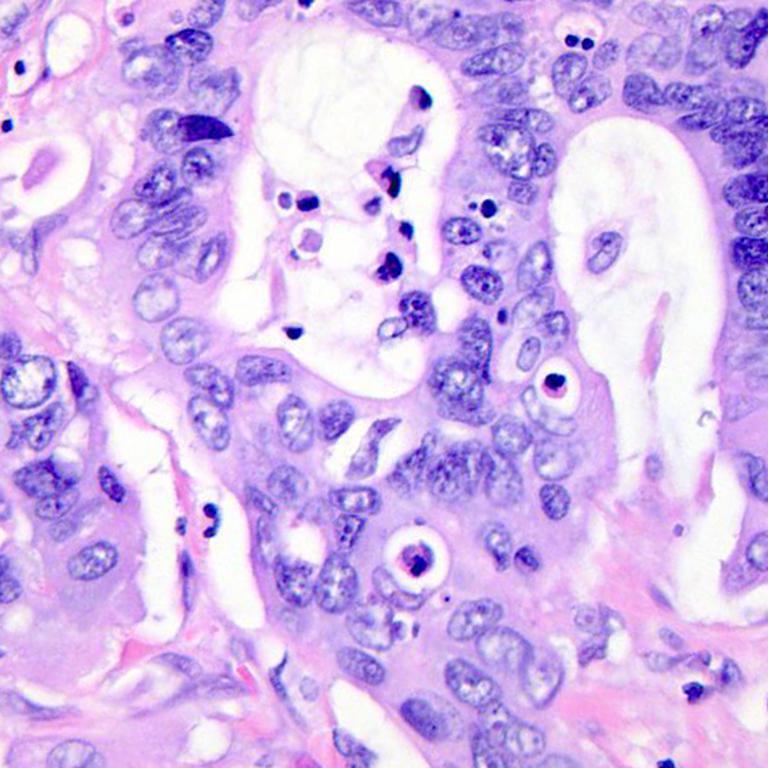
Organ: colon
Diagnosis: adenocarcinomas